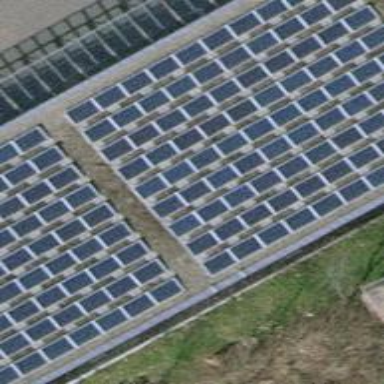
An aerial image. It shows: Small solar photovoltaic panel generator on the roof of building.